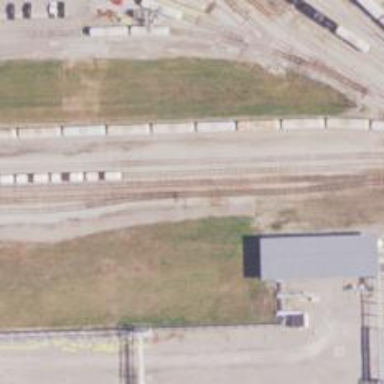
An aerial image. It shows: Rail spur service.